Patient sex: F
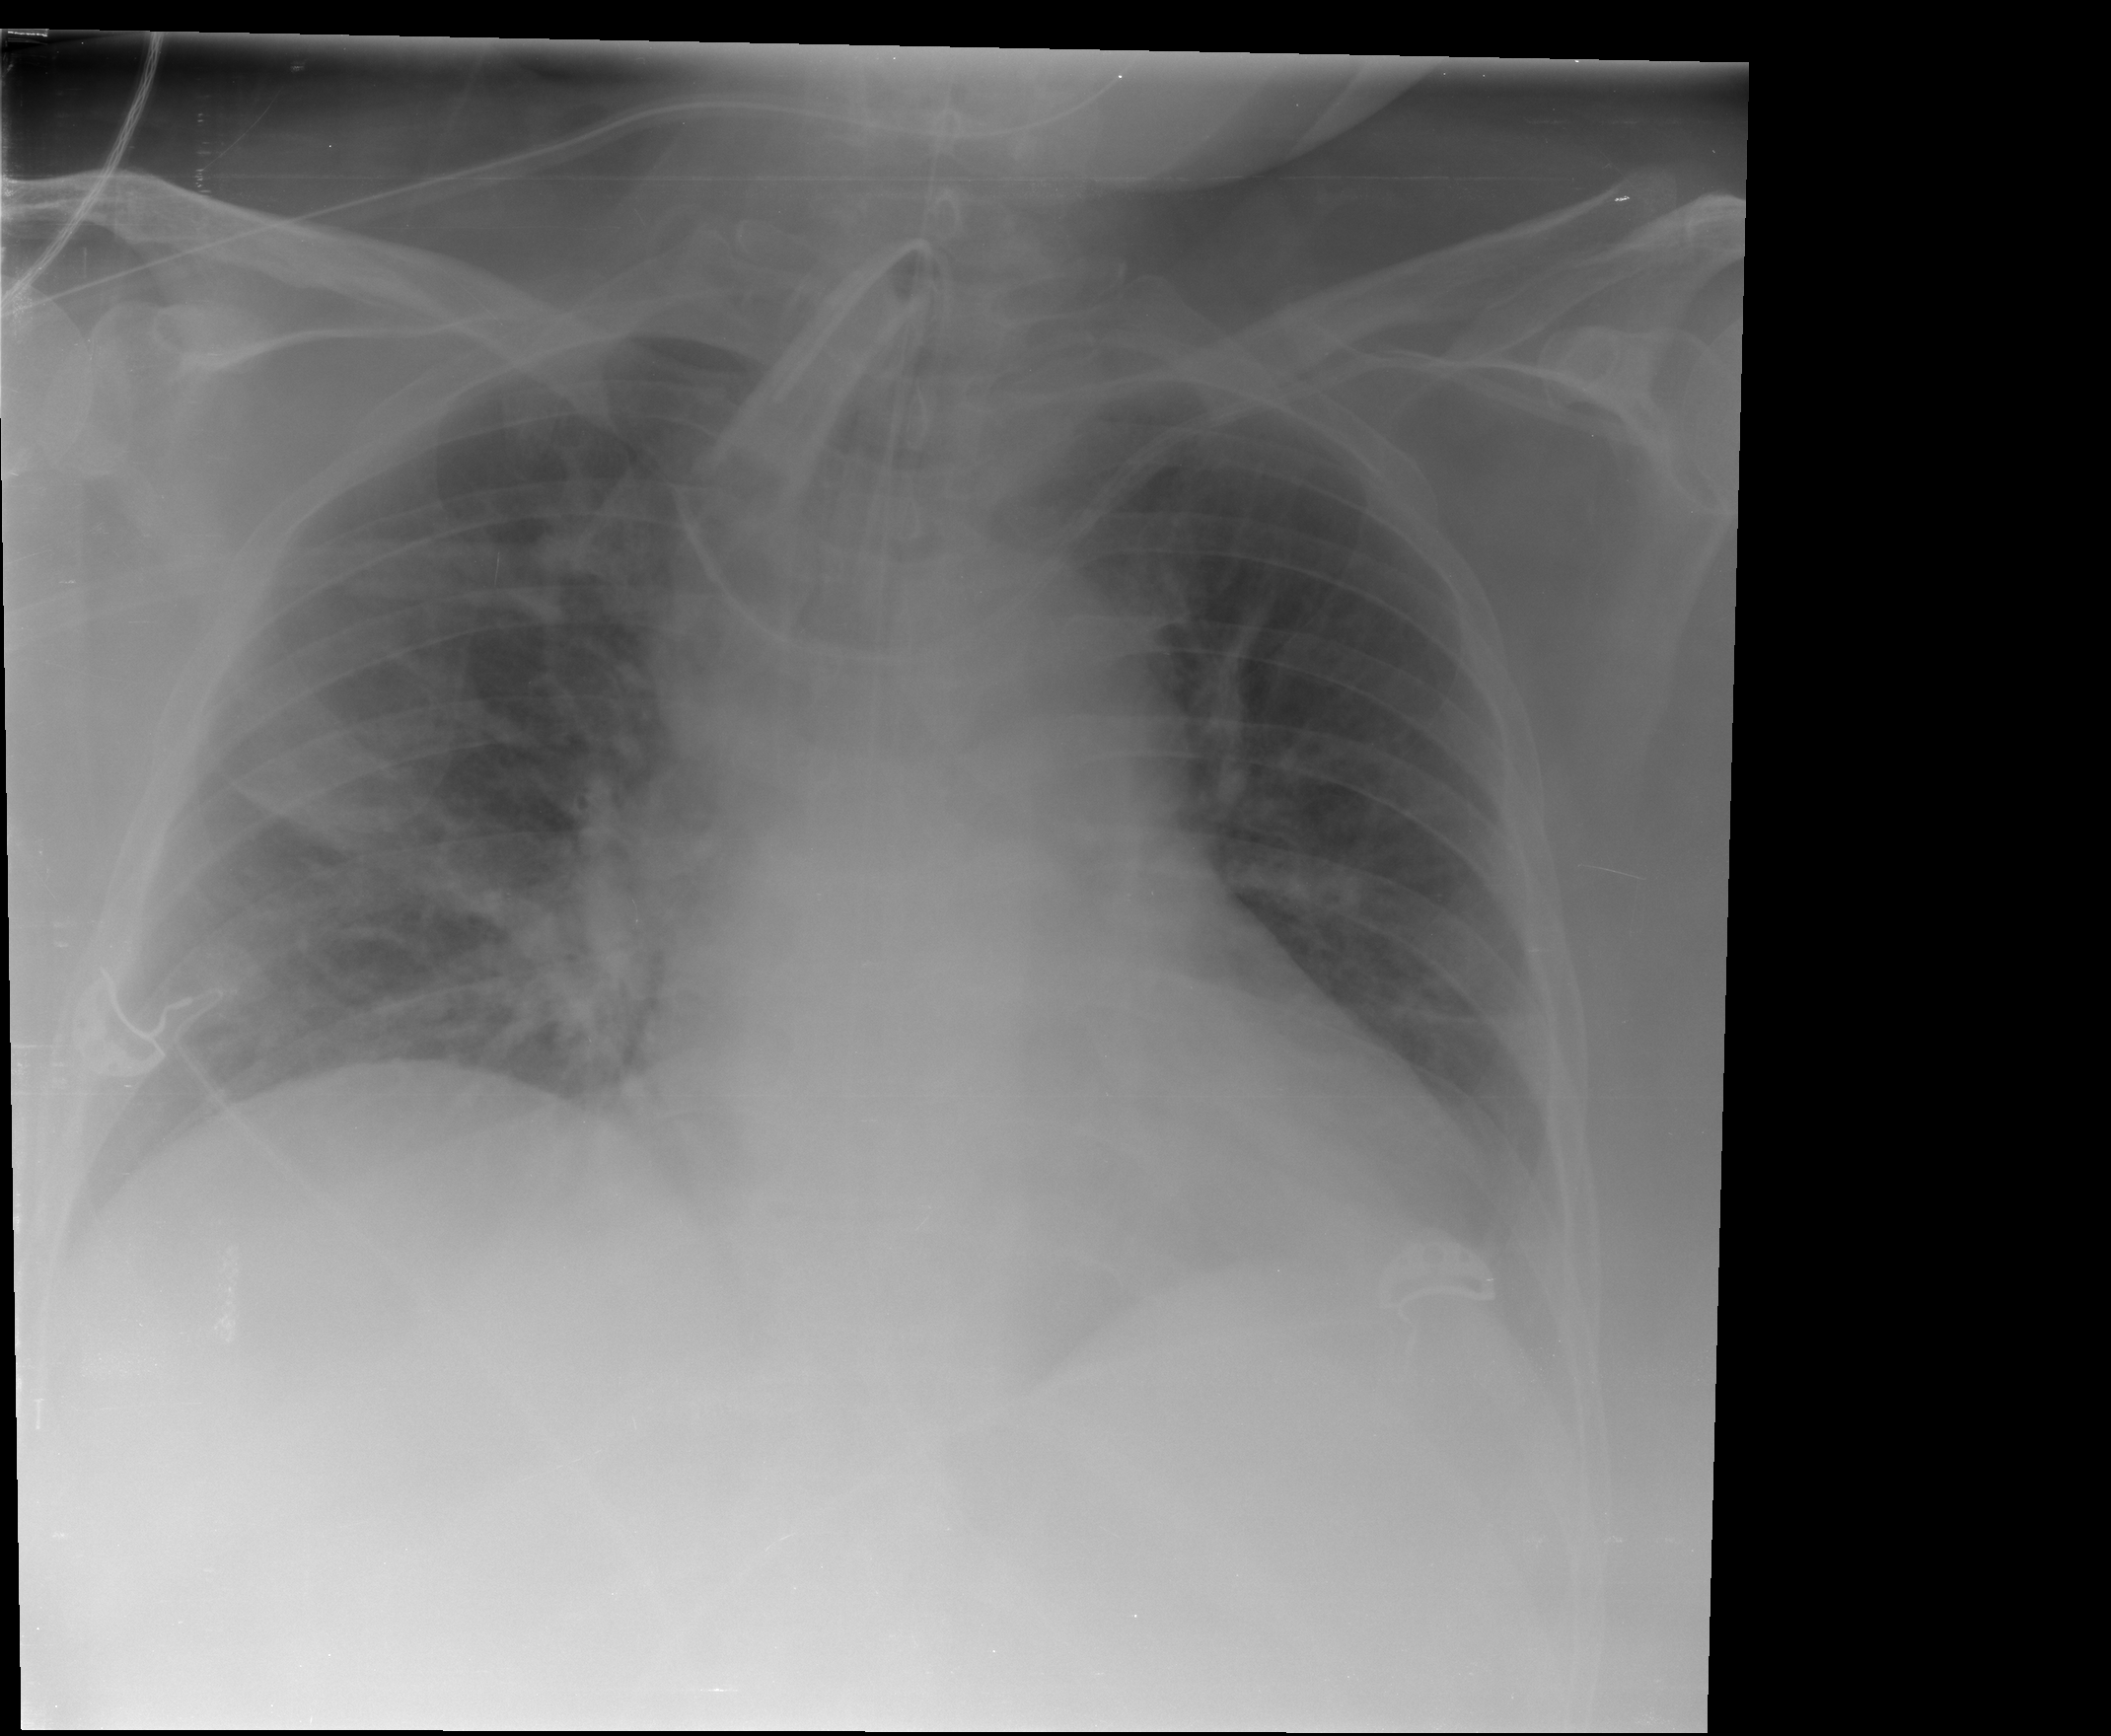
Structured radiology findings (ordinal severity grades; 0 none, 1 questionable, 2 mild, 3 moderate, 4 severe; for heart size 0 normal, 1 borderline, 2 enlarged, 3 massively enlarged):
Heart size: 2
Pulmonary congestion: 0
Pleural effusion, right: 0
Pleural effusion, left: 0
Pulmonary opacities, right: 0
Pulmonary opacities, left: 0
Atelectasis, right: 2
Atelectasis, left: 2